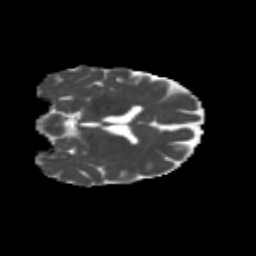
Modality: MD
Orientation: coronal
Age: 29
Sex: male
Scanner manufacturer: siemens
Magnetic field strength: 3 T
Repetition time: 1.8 s
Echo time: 0.07 s